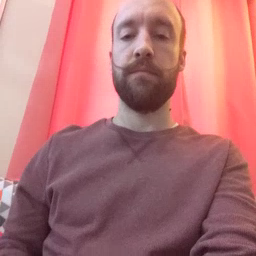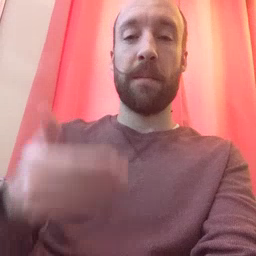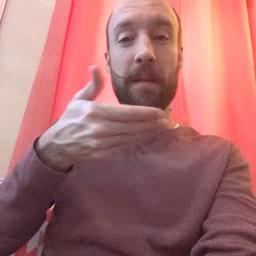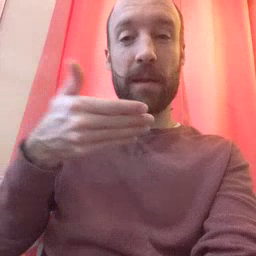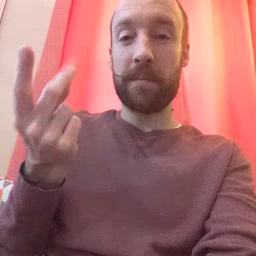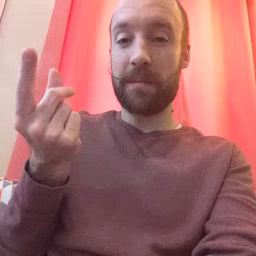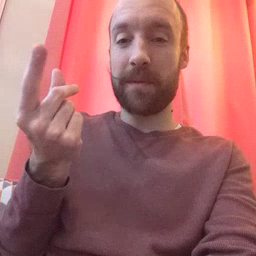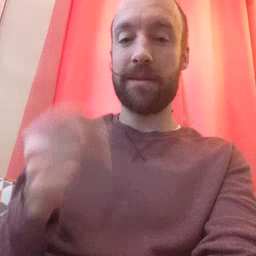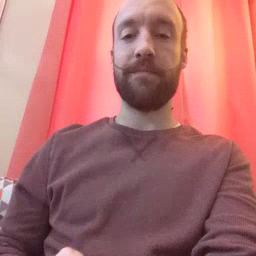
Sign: puppy